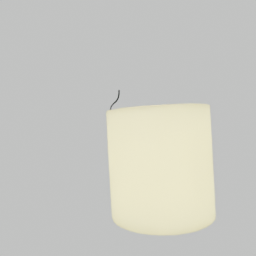
Label: lighting